Question: Ok so I'm hooking into a game to retrieve data from it and use it. I got as far as hooking text (via CallLists).
The game uses:

'''
glNewlist()
glBegin(GL_QUADS)
glVertex2i(....); //Stored the location of each char in the bitmap above..
glTexCoords2f(....); //Not sure what this is..
glEnd()
glEndList()
glCallList(876); //Represents a single character in the above bitmap.
glLoadIdentity(); //Resets the matrix.
glTexEnvi(GL_TEXTURE_ENV, GL_COMBINE, GL_REPLACE);
glTexEnvi(GL_TEXTURE_ENV, GL_SOURCE0_RGB, GL_TEXTURE);
glTexEnvi(GL_TEXTURE_ENV, GL_SOURCE0_RGB, GL_PREVIOUS);
glTranslatef(336, 196, 0); //Places it on screen somehow! :S? This is what I need to know.
glColor4ub(0, 0, 0, 255); //Colours the text.
LoadIdentity(); //Resets the matrix and does the next character.
glCallList(877); //Next char.
'''
To render text to the screen. Is there a way I can figure out the coords of the text on the screen? I have access to all functions via Detours.
I'm not sure what the glTranslate did. How can I get the X and Y of the text?
I've used this to project the coords from glTranslate but it still projects it wrong. What do I pass to my WorldVector? It is just a struct with X, Y, Z. I've passed it the glTranslate coords but that doesn't work.
'''
bool WorldToScreen(GLfloat &X, GLfloat &Y, Vector3D World, GLdouble* ModelViewMatrix, GLdouble* ProjectionMatrix)
{
GLint ViewPort[4];
GLdouble Screen[3];
glGetIntegerv(GL_VIEWPORT, ViewPort);
if(gluProject(World.X, World.Y, World.Z, ModelViewMatrix, ProjectionMatrix, ViewPort, &Screen[0], &Screen[1], &Screen[2]) == GL_TRUE)
{
X = Screen[0];
Y = ViewPort[3] - Screen[1];
return true;
}
return false;
}
'''
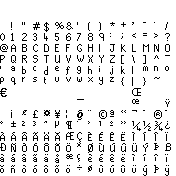
Answer: That really depends, if you are drawing your text in orthographic mode, whatever you pass into glTranslatef is the actual screen coordinate, where if you are in perspective mode, you will have to pass them through the transformation pipeline to get the screen coordinates, I believe the function for doing this would be in the GLU library called gluProject, where gluUnProject would bring screen coordinates to world space
'''
translate to world position
translate to view position
divide by W (Copy of Z) to get projection coordinates
ScreenX = Px * ScreenWidth/2 + ScreenWidth/2
ScreenY = -Py * ScreenWidth/2 + ScreenWidth/2
'''